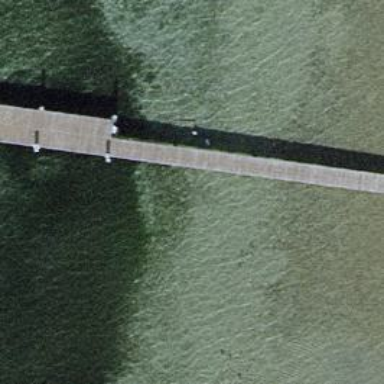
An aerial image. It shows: Man-made pier.